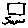
Label: square